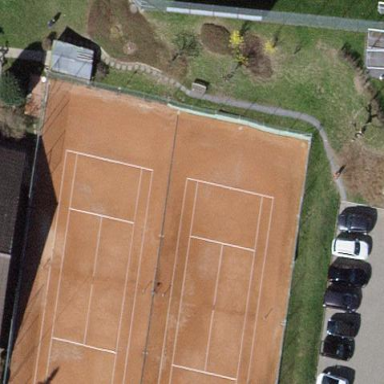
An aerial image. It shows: Tennis court on pitch.